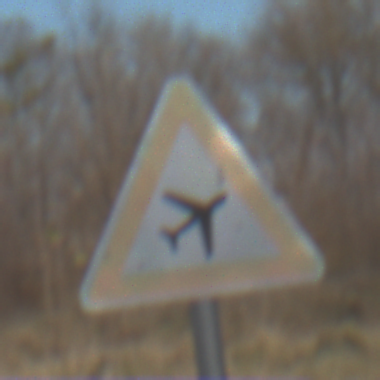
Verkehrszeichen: FlugbetriebLinks
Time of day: MorningAfternoon
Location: Outdoor (Nature)
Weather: PartlyCloudy
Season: NotSpecified
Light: Natural